Question: I know that I can use "Delete" link in gridview but in my case it doesn't fit .
I marked my deleting button.

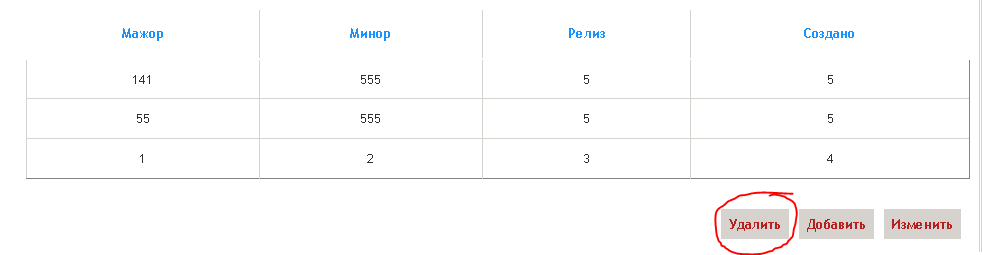
Answer: You'll need to make a row in the grid selectable and do an onclicke event for the delete button. Make it delete the selected row in the grid and the rowdeleting event will be fired.
You can't bind the button directly to the rowdeleting event.